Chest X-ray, AP view. Patient: 74 years old, sex F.
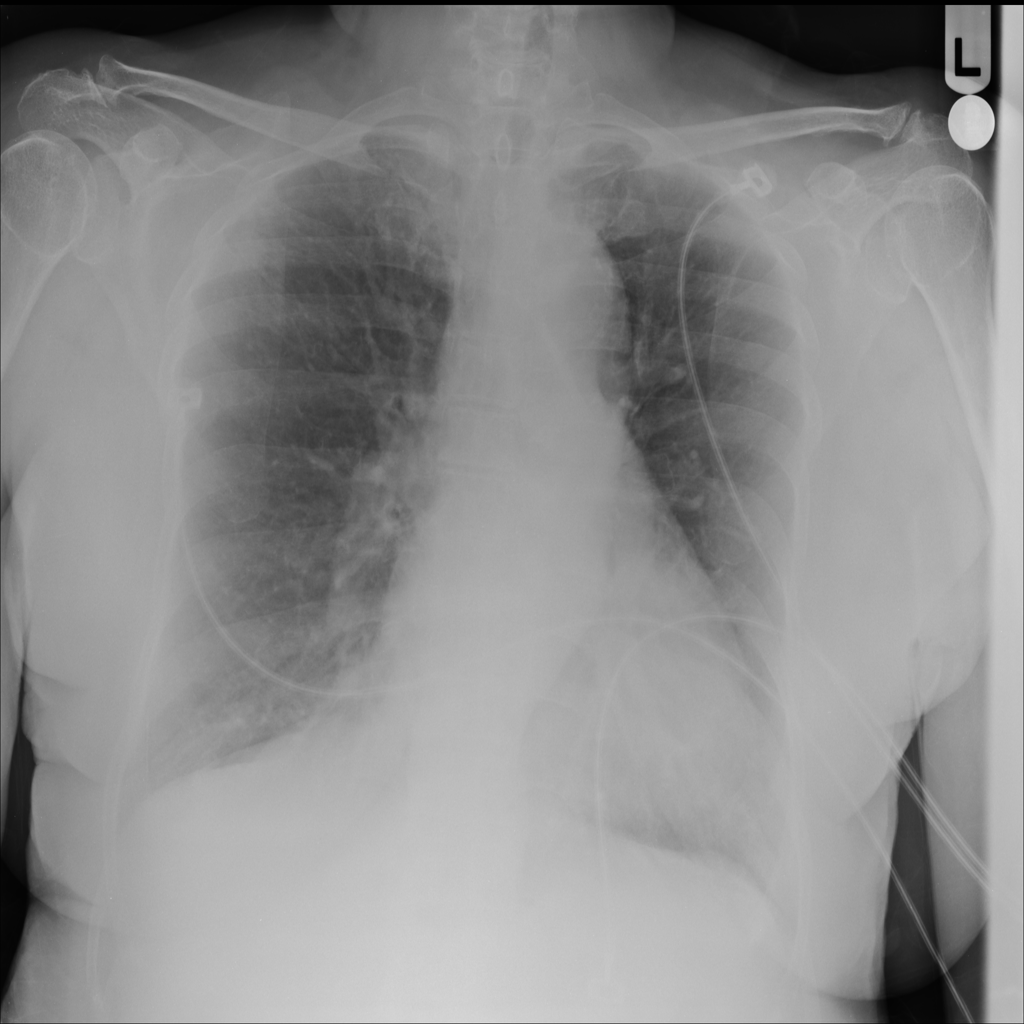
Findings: Mass